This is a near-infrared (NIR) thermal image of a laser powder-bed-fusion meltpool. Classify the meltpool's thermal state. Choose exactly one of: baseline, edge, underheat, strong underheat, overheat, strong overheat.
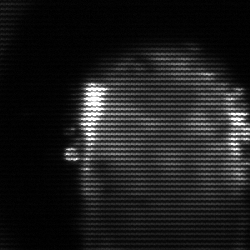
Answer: baseline